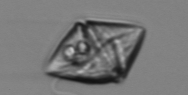
Label: Gyrodinium